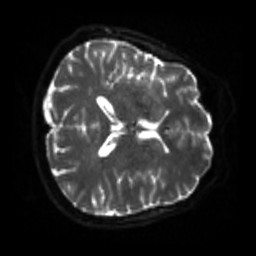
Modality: sbref
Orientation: axial
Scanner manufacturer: siemens
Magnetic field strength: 3 T
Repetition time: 4 s
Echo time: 0.0594 s